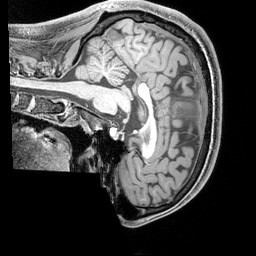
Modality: T1w
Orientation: sagittal
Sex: male
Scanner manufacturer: siemens
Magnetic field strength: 3 T
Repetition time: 2.3 s
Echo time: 0.00226 s